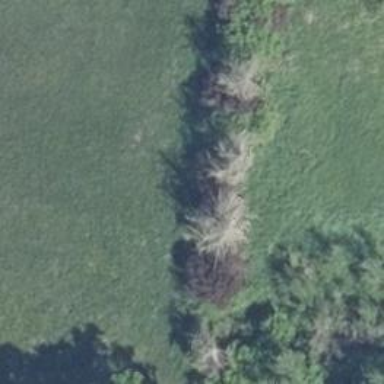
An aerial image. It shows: Broadleaved tree with lush foliage.